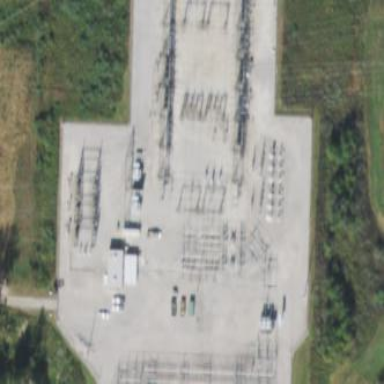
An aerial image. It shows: Outdoor power substation enclosed by fence. The substation operates at the transmission level.